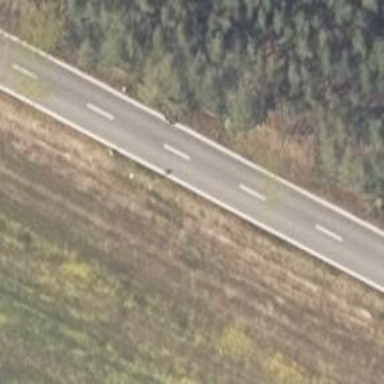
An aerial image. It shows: Secondary road with asphalt surface.